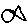
Label: fish